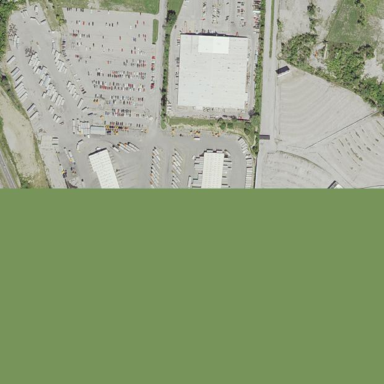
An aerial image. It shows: Industrial area with warehouse.